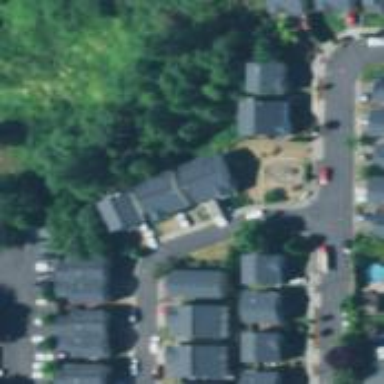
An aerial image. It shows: Residential road with asphalt surface. Sidewalk is present on the left side.